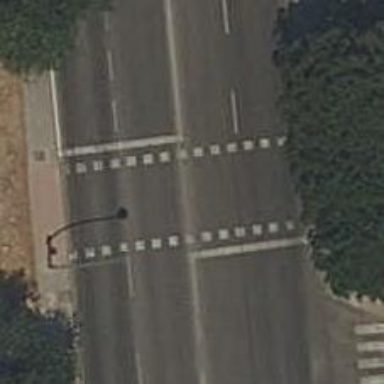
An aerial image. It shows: Road crossing with traffic signals.